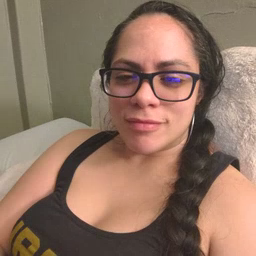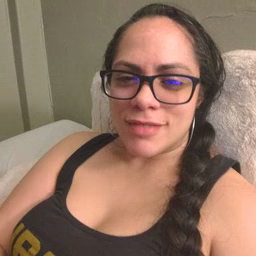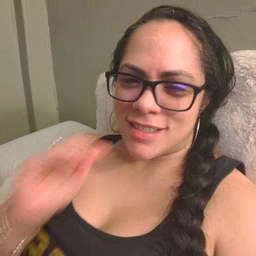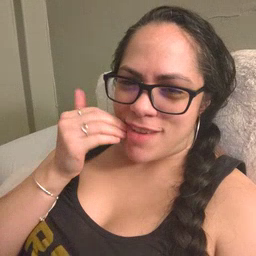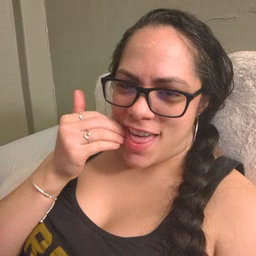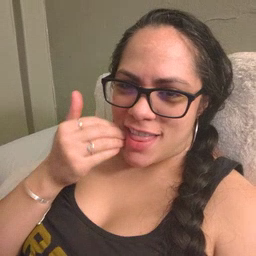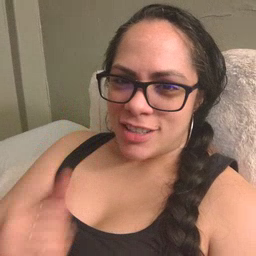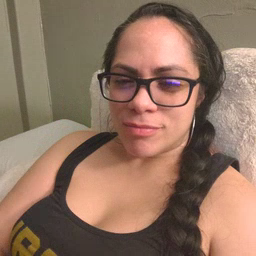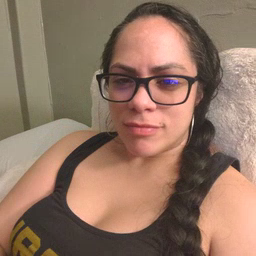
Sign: smile